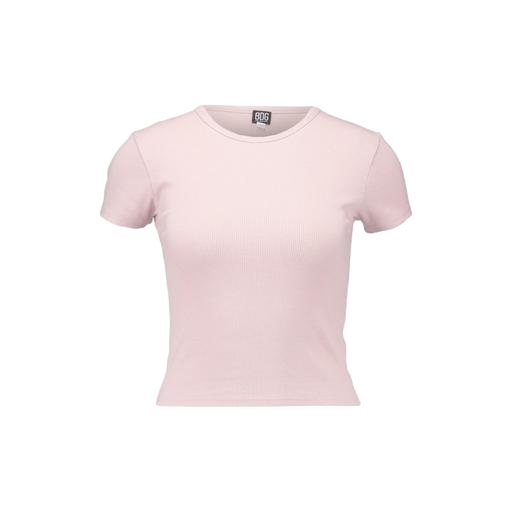
fitted woman's tee, fitted tee, pink woman's tee, white background